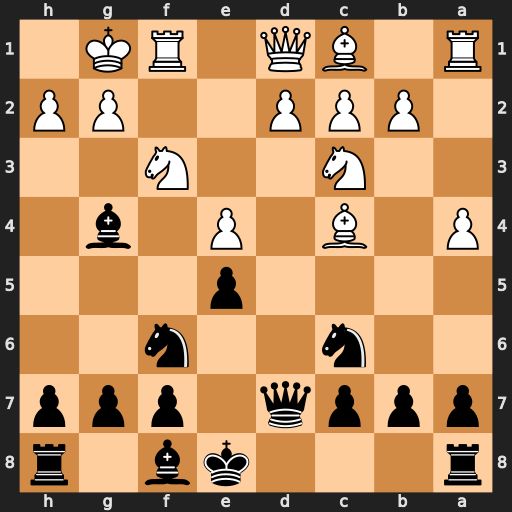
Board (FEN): r3kb1r/pppq1ppp/2n2n2/4p3/P1B1P1b1/2N2N2/1PPP2PP/R1BQ1RK1
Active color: b
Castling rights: kq
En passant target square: -
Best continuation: Bxf3 Qxf3 Qd4+ Kh1 Qxc4